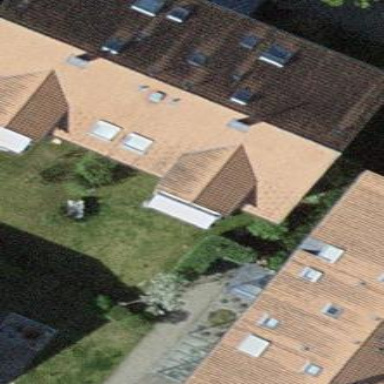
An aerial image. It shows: Residential building.